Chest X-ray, PA view. Patient: 67 years old, sex M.
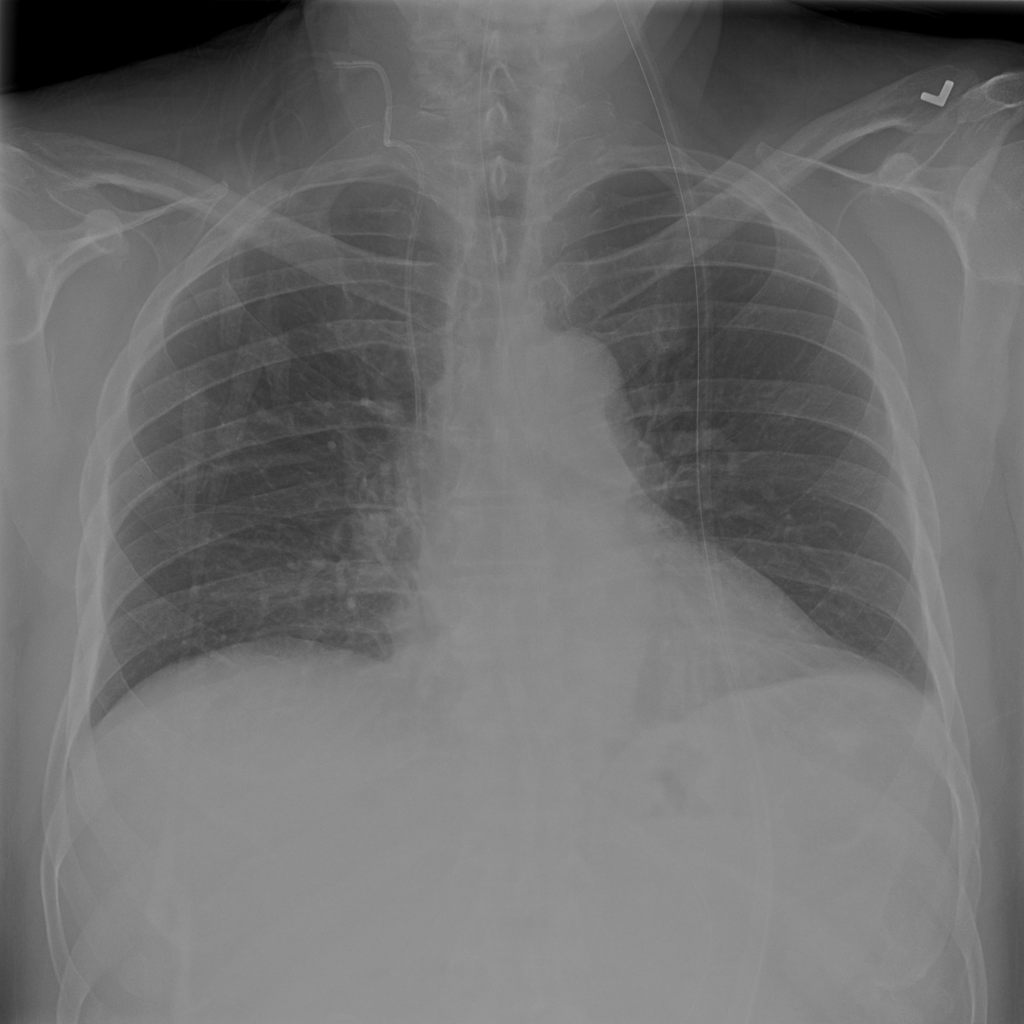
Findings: Atelectasis